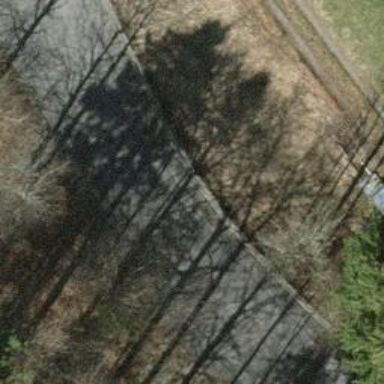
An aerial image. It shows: Retaining wall.